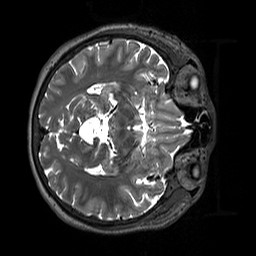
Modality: T2w
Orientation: axial
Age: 50
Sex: male
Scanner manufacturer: siemens
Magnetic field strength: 3 T
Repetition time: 3.2 s
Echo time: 0.412 s